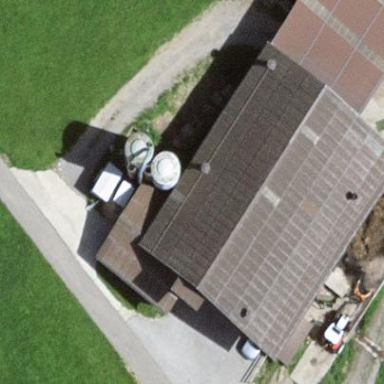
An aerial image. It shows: Farm building.